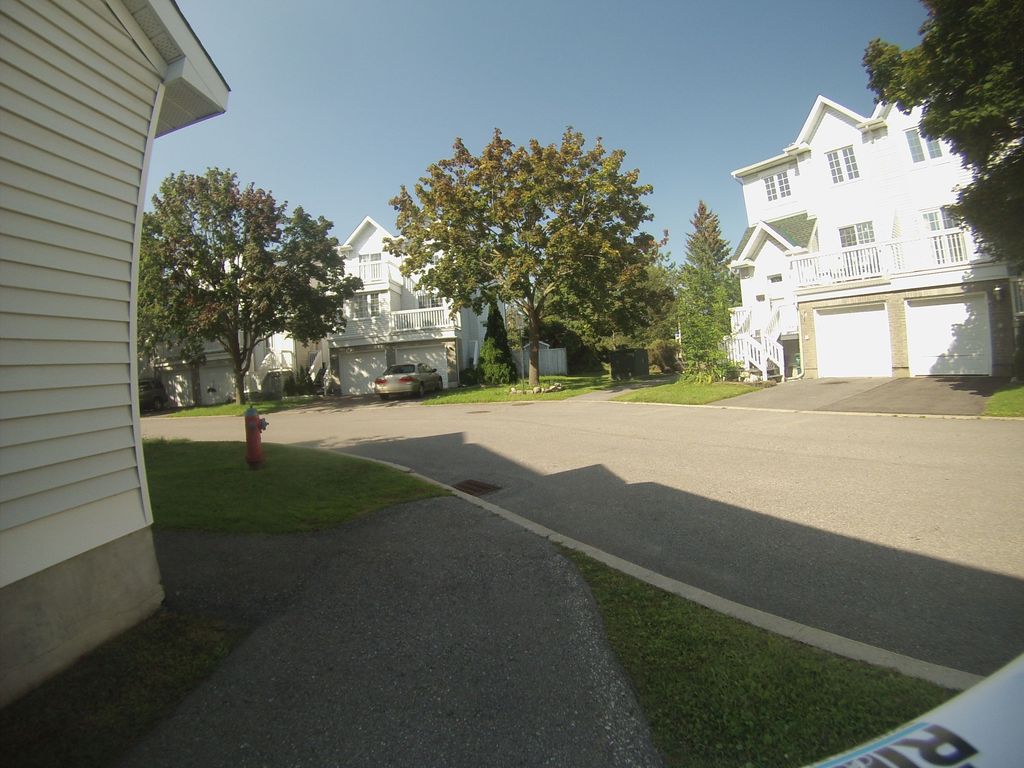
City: ottawa-gatineau